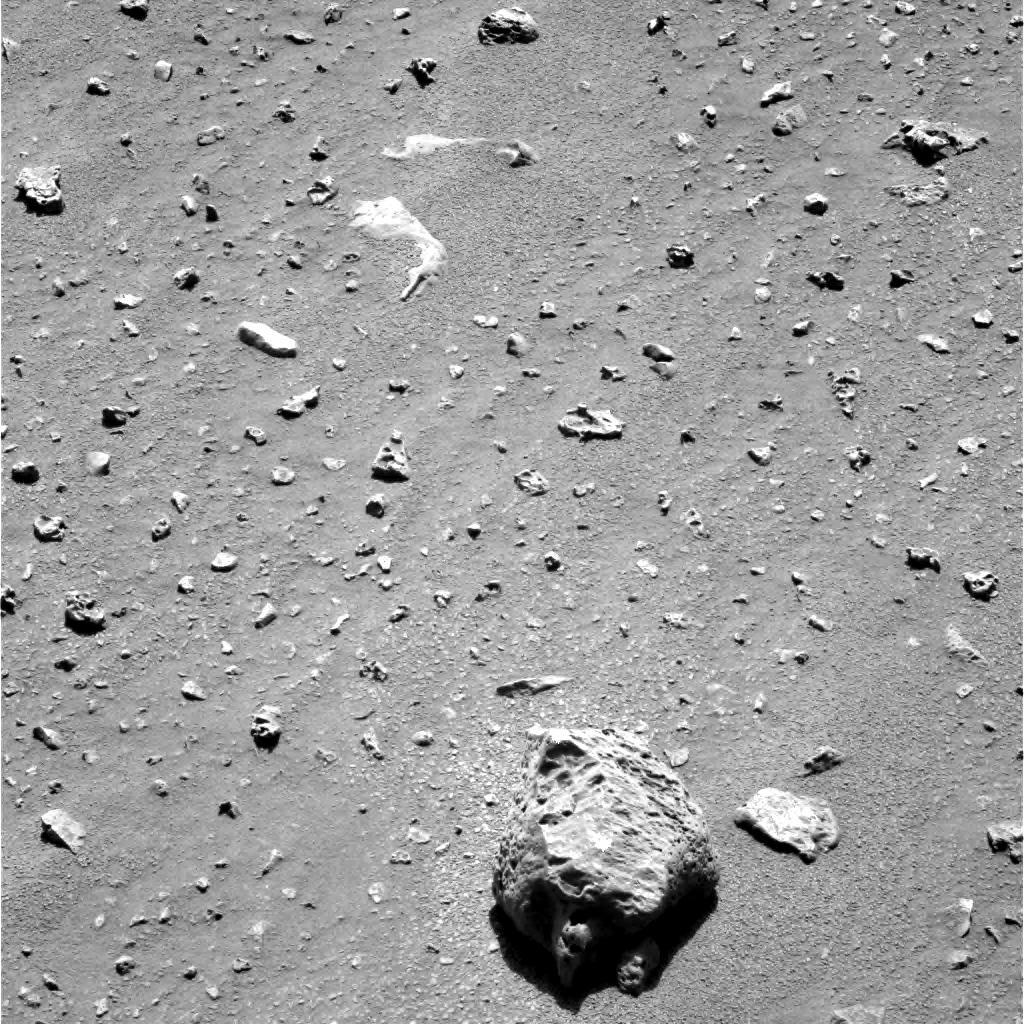
Terrain classes present: Bedrock, Gravel / Sand / Soil, Rock, Shadow